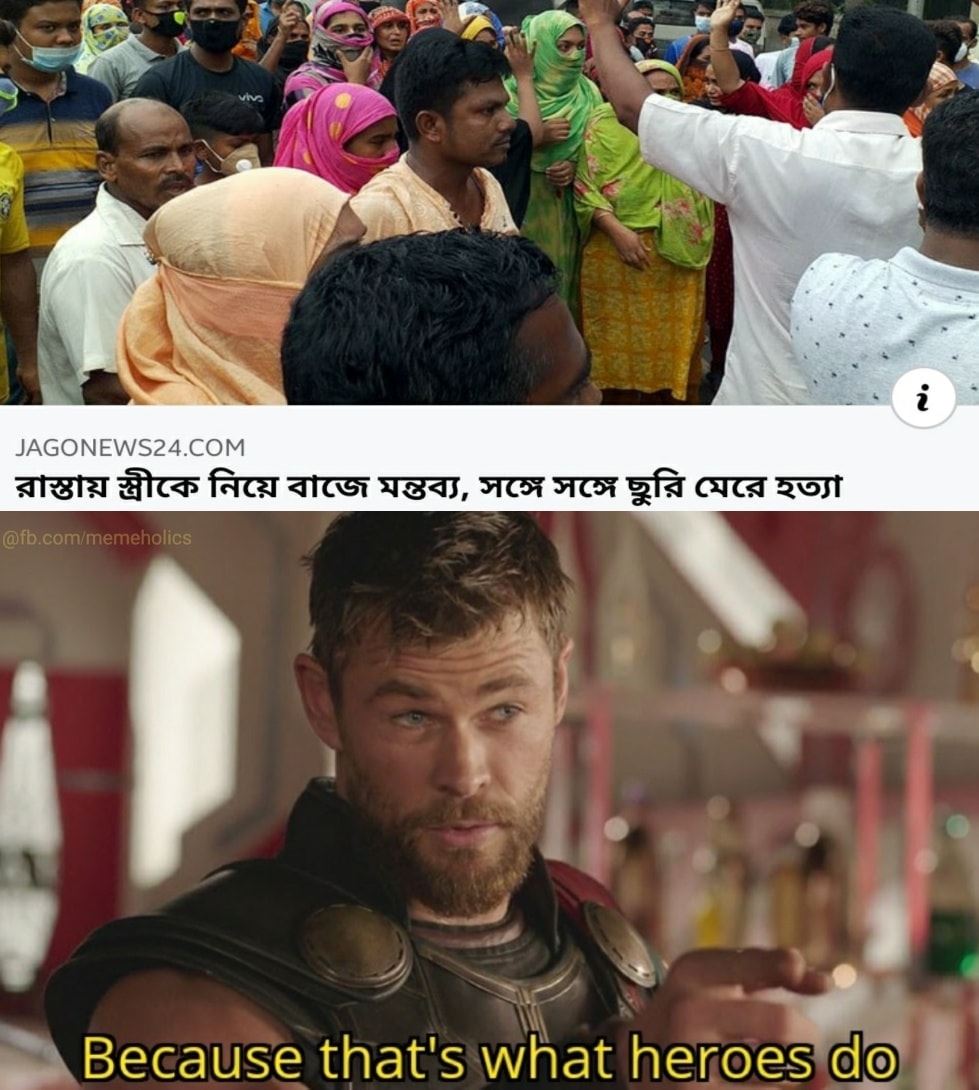
Caption: রাস্তায় স্ত্রীকে নিয়ে বাজে মন্তব্য , সঙ্গে সঙ্গে ছুরি মেরে হত্যা      Because that's what heroes do
Label: non-hate